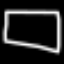
Label: square